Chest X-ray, PA view. Patient: 46 years old, sex M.
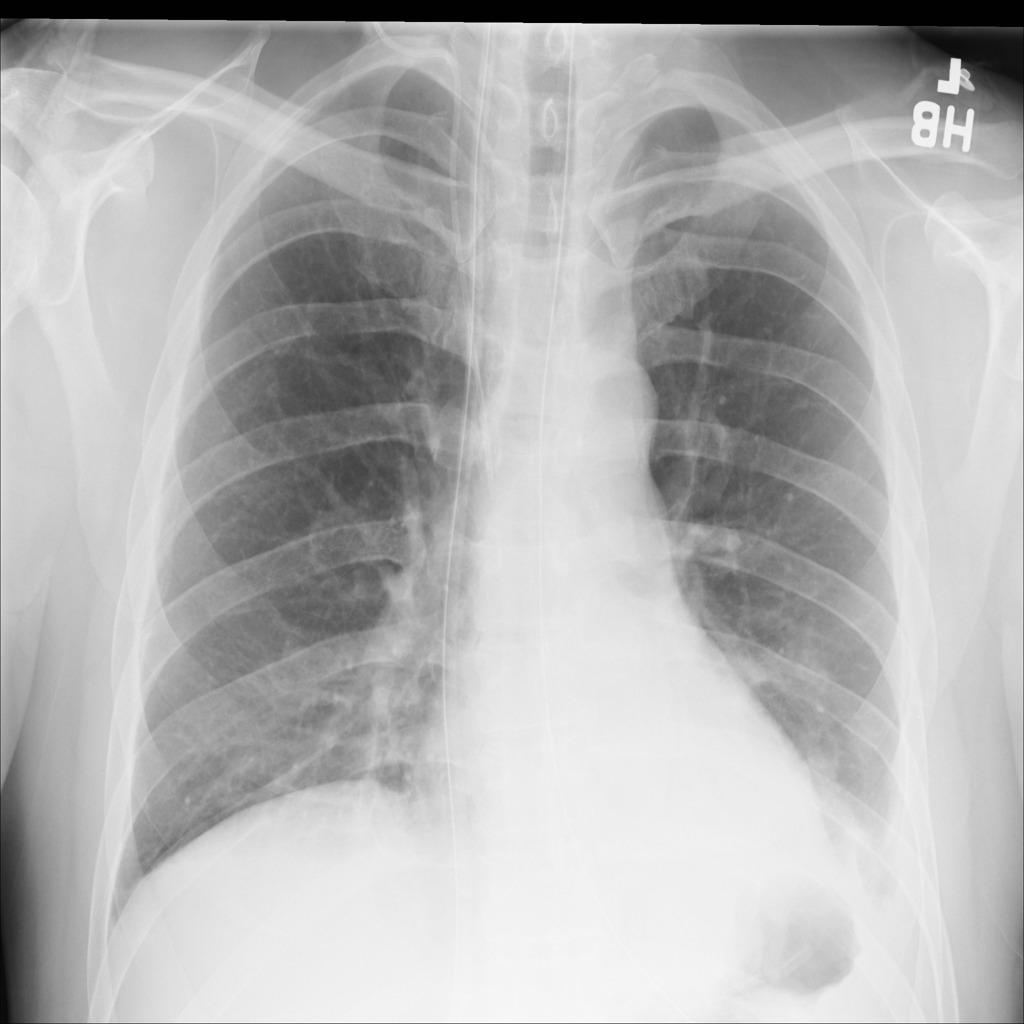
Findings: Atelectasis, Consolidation